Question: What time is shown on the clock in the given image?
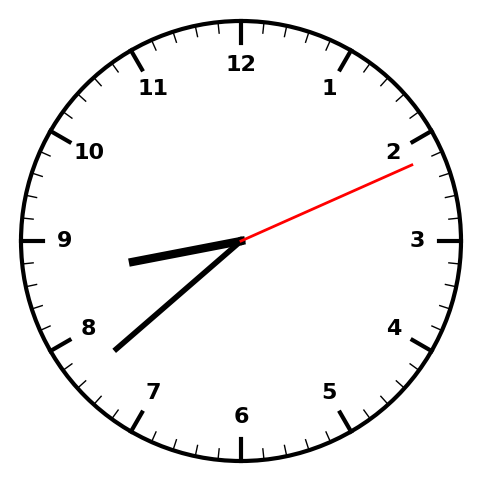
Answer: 08:38:11